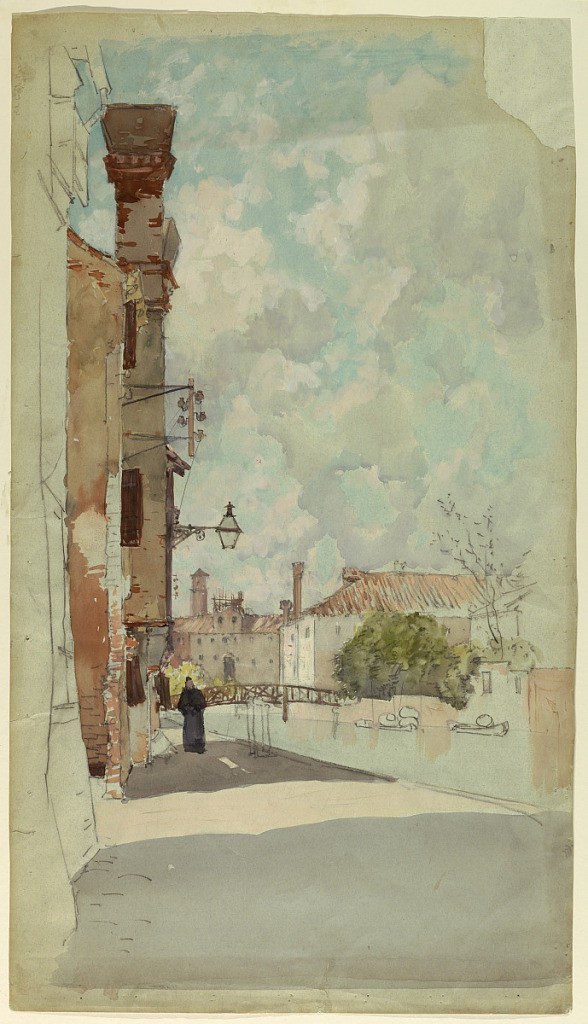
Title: Canal, Venice, Italy
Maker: Francis Hopkinson Smith, American, 1838–1915
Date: ca. 1880
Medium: Brush and watercolor, gouache, graphite on paper
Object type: Drawing
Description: Sketch of a canal with gondolas and a bridge with houses lining the banks.